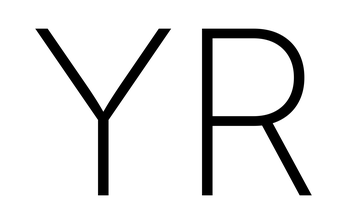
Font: Inter_ExtraLight